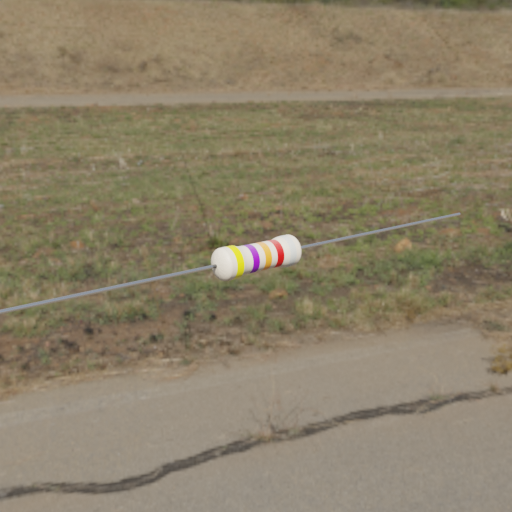
Resistor colour bands (in order): yellow, violet, orange, red, silver